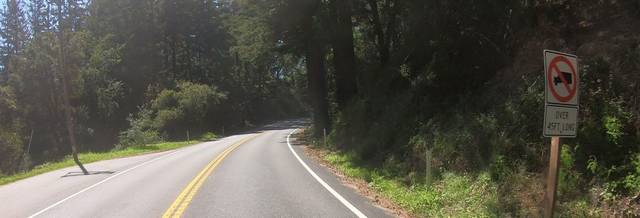
Region: United States
Coordinates: 37.225, -122.149